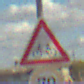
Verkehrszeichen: RadverkehrRechts
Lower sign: Geschwindigkeit70
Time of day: MorningAfternoon
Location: Outdoor (RoadRail)
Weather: PartlyCloudy
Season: NotSpecified
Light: Natural